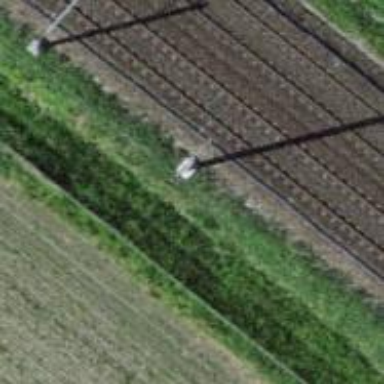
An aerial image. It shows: Power pole.